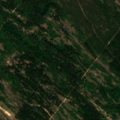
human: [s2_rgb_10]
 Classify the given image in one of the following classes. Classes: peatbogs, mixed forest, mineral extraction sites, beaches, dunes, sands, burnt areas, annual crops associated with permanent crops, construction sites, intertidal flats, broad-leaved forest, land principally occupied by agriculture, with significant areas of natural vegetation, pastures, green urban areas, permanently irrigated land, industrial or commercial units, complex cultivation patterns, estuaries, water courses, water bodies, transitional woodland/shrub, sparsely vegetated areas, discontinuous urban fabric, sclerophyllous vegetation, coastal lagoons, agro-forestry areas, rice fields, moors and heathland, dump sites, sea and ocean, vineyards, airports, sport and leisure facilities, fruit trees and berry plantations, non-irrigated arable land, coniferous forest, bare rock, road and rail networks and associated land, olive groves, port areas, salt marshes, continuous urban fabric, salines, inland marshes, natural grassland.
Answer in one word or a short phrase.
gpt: broad-leaved forest, coniferous forest, mixed forest, transitional woodland/shrub